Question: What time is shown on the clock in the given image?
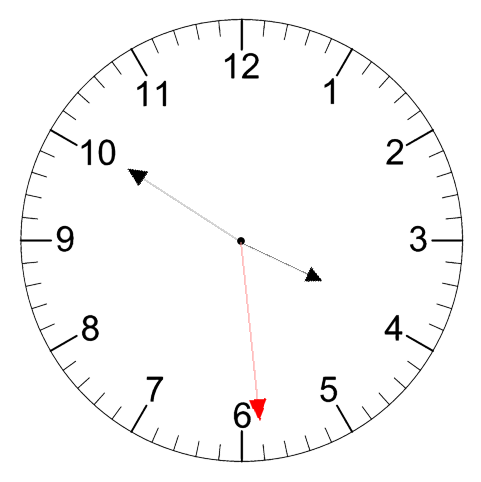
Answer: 03:50:29